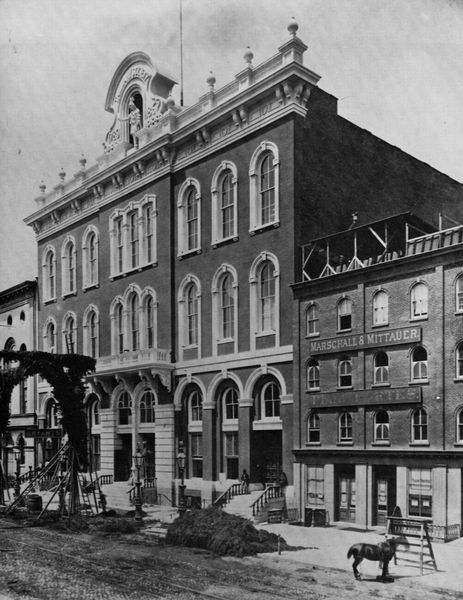
Titel: Tammany Hall
Künstler: Amerikanischer Photograph
Schlagwörter: dunkel, himmel, schatten, weiß, fenster, grau, hell, licht, schwarz, strasse, säule, säulen, blick, gebäude, haus, tier, weg, fest, architektur, barock, erde, häuser, figur, reich, pflanzen, england, front, schräg, pferd, ranken, statue, balkon, ansicht, bogen, fassade, mast, arbeiten, heu, dächer, giebel, amerika, laden, vorbereitung, fahnenmast, treppe, symmetrie, geländer, stufen, plastik, menschenleer, anbau, foto, fotografie, photographie, bögen, eingang, gerüst, palast, balustrade, haufen, symmetrisch, schwarzweiß, kranz, photo, rustika, villa, sims, gesims, rundbögen, historismus, geschosse, stockwerke, aufnahme, kolonie, risalith, bekrönung, arkeden, baluster, mittelrisalith, hauptgebäude, hauptfront, ratheus, kolonialzeit, koloniealstil